Question:
Howdy,
So this was a homework assignment and in short the instructor gave up on me. When I run my program I get this error message. I tried commenting out the lines of code for that bind and when I ran the program it gave me the same error on the next bind (about three rows down).
I sent the program to my instructor and he said the program runs but my forms were not loading or accessing the database correctly, which is something I can't see since every time I run this program I get this error.
The assignment is overdue and I just had to take a mulligan but more importantly I'm really annoyed that he didn't try to help me on it. His response is simply "I don't see the error" even after I sent him screen captures. I'd really like to figure out what is wrong. I am wondering if it is my machine since it seems to only happen on my machine? If so is there something I should be updating? How would I check? I don't want to fail any other assignments because of this.
Here is a copy of my database code:
'''
Option Strict Off
Option Explicit On
Imports System.Data
Public Class DataClass
'Declare Class Level Variables
Private CategoryProductDataSet As CategoryProductDataSet
Private JobsEmployeesDataSet As NORTHWNDDataSet
'Declare table adapters for the categories form
Private ProductsTableAdapter As _
CategoryProductDataSetTableAdapters.ProductsTableAdapter
Private CategoriesTableAdapter As _
CategoryProductDataSetTableAdapters.CategoriesTableAdapter
' Declare Table Adapters for Employees and Jobs
Private CustomersTableAdapter As _
NORTHWNDDataSetTableAdapters.CustomersTableAdapter
Private OrdersTableAdapter As _
NORTHWNDDataSetTableAdapters.OrdersTableAdapter
Private EmployeeTableAdapter As _
NORTHWNDDataSetTableAdapters.EmployeesTableAdapter
'Declare data relation for products form
Private ProductsToCategories As DataRelation
'================================================================================
'Create new constructor for class
Public Sub New()
Try
'Instantiate data sets
With Me
.CategoryProductDataSet = New CategoryProductDataSet
.JobsEmployeesDataSet = New NORTHWNDDataSet
'instantiate the table adapters
.ProductsTableAdapter = _
New CategoryProductDataSetTableAdapters.ProductsTableAdapter
.CategoriesTableAdapter = _
New CategoryProductDataSetTableAdapters.CategoriesTableAdapter
.CustomersTableAdapter = _
New NORTHWNDDataSetTableAdapters.CustomersTableAdapter
.OrdersTableAdapter = _
New NORTHWNDDataSetTableAdapters.OrdersTableAdapter
'New NORTHWNDDataSetTableAdapters.CustOrdersOrdersTableAdapter
.EmployeeTableAdapter = _
New NORTHWNDDataSetTableAdapters.EmployeesTableAdapter
'assign products DataRelation to dataset
.ProductsToCategories = CategoryProductDataSet.Relations!ProductsToCategories
'Fill CategoryProductdataSet using the fill method
.CategoriesTableAdapter.Fill(.CategoryProductDataSet.Categories)
.ProductsTableAdapter.Fill(.CategoryProductDataSet.Products)
'Fill NORTHWNDDataSet using fill method
.CustomersTableAdapter.Fill(JobsEmployeesDataSet.Customers)
.OrdersTableAdapter.Fill(JobsEmployeesDataSet.Orders)
.EmployeeTableAdapter.Fill(JobsEmployeesDataSet.Employees)
End With
Catch ex As Exception
End Try
End Sub
Public Function GetJobsEmployeeDataSet() As NORTHWNDDataSet
'Return the dataset
Return JobsEmployeesDataSet
End Function
Public Function GetCategoryProductDataSet() As CategoryProductDataSet
'Return the dataset
Return CategoryProductDataSet
End Function
Public Sub UpdateDataSet(ByVal ADataSet As CategoryProductDataSet)
Try
'update child deletes
If CategoryProductDataSet.Products.GetChanges(DataRowState.Deleted) _
IsNot Nothing Then
'Get changes for delted child rows
Dim ProductsDeletedDataTable As DataTable
ProductsDeletedDataTable = ADataSet.Categories.GetChanges( _
DataRowState.Deleted)
ProductsTableAdapter.Update(ProductsDeletedDataTable
)
'update parent rows
If CategoryProductDataSet.Products.GetChanges IsNot Nothing Then
ProductsTableAdapter.Update(ADataSet.Products)
End If
'update child rows'
If CategoryProductDataSet.Products.GetChanges(DataRowState.Added + _
DataRowState.Modified) IsNot _
Nothing Then
'Get changes for the child rows
Dim ProductsAddDataTable As DataTable
ProductsAddDataTable = ADataSet.Products.GetChanges( _
DataRowState.Added + DataRowState.Modified)
ProductsTableAdapter.Update(ProductsAddDataTable)
End If
End If
Catch ex As Exception
MessageBox.Show("Unable to update database.", "Update Error!", _
MessageBoxButtons.OK, MessageBoxIcon.Stop)
End Try
End Sub
End Class
'''
Here is a copy of the form code:
'''
Option Strict Off
Option Explicit On
Imports System.Data
Public Class ProductCategoriesForm
'declare module level variables
Private ProductCategories As DataClass
Private ProductCategoriesDataSet As CategoryProductDataSet
Private ProductsTableAdapter As _
NORTHWNDDataSetTableAdapters.ProductsTableAdapter
Private CategoriesTableAdapter As _
NORTHWNDDataSetTableAdapters.CategoriesTableAdapter
Private WithEvents ProductsBindingSource As BindingSource
Private WithEvents CategoriesBindingSource As BindingSource
Private AddingBoolean As Boolean
Private ClosingBoolean As Boolean
Private EditingBoolean As Boolean
Private GridInitializedBoolean As Boolean
Private ProductIDString As String 'holds product ID
Private Sub ProductCategoriesForm_Load(ByVal sender As System.Object, ByVal e As System.EventArgs) _
Handles MyBase.Load
Try
ProductCategories = New DataClass
ProductCategoriesDataSet = New CategoryProductDataSet
ProductCategoriesDataSet = ProductCategories.GetCategoryProductDataSet
'Set up binding source
ProductsBindingSource = New BindingSource
CategoriesBindingSource = New BindingSource
With ProductsBindingSource
.DataSource = ProductsBindingSource
.DataMember = "Products"
.Sort = "ProductID"
End With
With CategoriesBindingSource
.DataSource = CategoriesBindingSource
.DataMember = "ProductsToCategories"
End With
Catch ex As Exception
End Try
'Establish Record Count
ProductsBindingSource.MoveLast()
ProductsBindingSource.MoveFirst()
'Bind the textboxes
CategoryTextBox.DataBindings.Add("text", _
CategoriesBindingSource, "CategoryName")
CategoryIDTextBox.DataBindings.Add("text", _
CategoriesBindingSource, "CategoryID")
DescriptionTextBox.DataBindings.Add("text", _
CategoriesBindingSource, "Description")
'Initialize binding for products data grid view
If Not GridInitializedBoolean Then
ProductDataGridView.DataSource = _
ProductsBindingSource
SetUpGridColumns()
GridInitializedBoolean = True
End If
'filter products by category ID
ProductsBindingSource.Filter = "CategoryID = '" & _
CategoryIDTextBox.Text & "'"
End Sub
Private Sub ProductCategoriesForm_FormClosing(ByVal sender As Object, _
ByVal e As System.Windows.Forms.FormClosingEventArgs) _
Handles Me.FormClosing
'Check for unsaved changes
If ProductCategoriesDataSet.HasChanges Then
Dim ResponseDialogResult As DialogResult
ResponseDialogResult = MessageBox.Show("Save the database changes?", _
"Unsaved Changes", MessageBoxButtons.YesNoCancel, _
MessageBoxIcon.Question)
Select Case ResponseDialogResult
Case Windows.Forms.DialogResult.Yes
ProductCategories.UpdateDataSet(ProductCategoriesDataSet)
Case Windows.Forms.DialogResult.Cancel
e.Cancel = True
End Select
End If
End Sub
'Create a sub routine to set up the grid columns and set the column widths'
Private Sub SetUpGridColumns()
Try
With Me.ProductDataGridView
'Set up column headers
.Columns!ProductID.HeaderText = "Product ID"
.Columns!ProductName.HeaderText = "Product Name"
.Columns!SupplierID.HeaderText = "Supplier ID"
.Columns!CategoryID.HeaderText = "Category ID"
.Columns!QuanityPerUnit.HeaderText = "Quantity Per Unit"
.Columns!UnitPrice.HeaderText = "Unit Price"
.Columns!UnitsInStock.HeaderText = "Units In Stock"
.Columns!UnitsOnORder.HeaderText = "Units On Order"
.Columns!ReorderLevel.HeaderText = "Reorder Level"
.Columns!Discontinued.HeaderText = "Discontinued"
'set up column widths'
.Columns!ProductID.Width = 100
.Columns!ProductName.Width = 75
.Columns!SupplierID.Width = 30
.Columns!CategoryID.Width = 75
.Columns!QuanityPerUnit.Width = 35
.Columns!UnitPrice.Width = 50
.Columns!UnitsInStock.Width = 50
.Columns!UnitsOnORder.Width = 50
.Columns!ReorderLevel.Width = 50
.Columns!Discontinued.Width = 50
End With
Catch ex As Exception
End Try
End Sub
Private Sub FirstButton_Click(ByVal sender As System.Object, ByVal e As System.EventArgs) Handles FirstButton.Click
'move to first record
ProductsBindingSource.MoveFirst()
'Initilize binding for products data grid view
If Not GridInitializedBoolean Then
'Bind and format the grid
ProductDataGridView.DataSource = _
ProductsBindingSource
SetUpGridColumns()
GridInitializedBoolean = True
End If
'Filter products by category ID
ProductsBindingSource.Filter = "CategoryID = '" & _
CategoryIDTextBox.Text & "'"
End Sub
Private Sub PreviousButton_Click(ByVal sender As System.Object, ByVal e As System.EventArgs) Handles PreviousButton.Click
'move to the previous record
With ProductsBindingSource
If .Position = 0 Then
.MoveLast()
Else
.MovePrevious()
End If
'Initilize binding for products data grid view
If Not GridInitializedBoolean Then
'Bind and format the grid
ProductDataGridView.DataSource = _
ProductsBindingSource
SetUpGridColumns()
GridInitializedBoolean = True
End If
'Filter products by category ID
ProductsBindingSource.Filter = "CategoryID = '" & _
CategoryIDTextBox.Text & "'"
End With
End Sub
Private Sub NextButton_Click(ByVal sender As System.Object, ByVal e As System.EventArgs) Handles NextButton.Click
'move to next record
With ProductsBindingSource
If .Position = .Count - 1 Then
.MoveFirst()
Else
.MoveNext()
End If
End With
'Initilize binding for products data grid view
If Not GridInitializedBoolean Then
'Bind and format the grid
ProductDataGridView.DataSource = _
ProductsBindingSource
SetUpGridColumns()
GridInitializedBoolean = True
End If
'Filter products by category ID
ProductsBindingSource.Filter = "CategoryID = '" & _
CategoryIDTextBox.Text & "'"
End Sub
Private Sub LastButton_Click(ByVal sender As System.Object, ByVal e As System.EventArgs) Handles LastButton.Click
'Move to last record
ProductsBindingSource.MoveLast()
'Initilize binding for products data grid view
If Not GridInitializedBoolean Then
'Bind and format the grid
ProductDataGridView.DataSource = _
ProductsBindingSource
SetUpGridColumns()
GridInitializedBoolean = True
End If
'Filter products by category ID
ProductsBindingSource.Filter = "CategoryID = '" & _
CategoryIDTextBox.Text & "'"
End Sub
Private Sub ExitButton_Click(ByVal sender As System.Object, ByVal e As System.EventArgs) Handles ExitButton.Click
Me.Close()
End Sub
Private Sub ProductsBindingSource_PositionChanged _
(ByVal sender As Object, ByVal e As System.EventArgs) _
Handles ProductsBindingSource.PositionChanged
'Display the position and number of records
With Me.ProductsBindingSource
Me.ToolStripStatusLabel1.Text = _
"record " & (.Position + 1).ToString & _
" of " & .Count.ToString
End With
End Sub
Private Sub AddButton_Click(ByVal sender As System.Object, ByVal e As System.EventArgs) Handles AddButton.Click
Try
If AddButton.Text = "&Add" Then
With ProductsBindingSource
.EndEdit()
.AddNew()
End With
AddingBoolean = True
CategoryIDTextBox.Focus()
SetNavigation(False)
SetControlsReadOnly(False)
SetButtonsForEdit()
Else
'save has been clicked
ProductsBindingSource.EndEdit()
SaveDataSet()
ToolStripStatusLabel2.Text = "Record Saved"
AddingBoolean = False
EditingBoolean = False
SetNavigation(True)
SetControlsReadOnly(True)
ResetButtonsAfterEdit()
End If
Catch ex As Exception
'catch duplicate records and constraint violations
MessageBox.Show(ex.Message)
End Try
End Sub
Private Sub SetNavigation(ByVal ValueBoolean As Boolean)
'Set the enabled property of the navigation
With Me
.FirstButton.Enabled = ValueBoolean
.LastButton.Enabled = ValueBoolean
.NextButton.Enabled = ValueBoolean
.PreviousButton.Enabled = ValueBoolean
End With
End Sub
Private Sub SetControlsReadOnly(ByVal ValueBoolean As Boolean)
'Locks or unlocks controls
With Me
.CategoryTextBox.ReadOnly = ValueBoolean
.CategoryIDTextBox.ReadOnly = ValueBoolean
.DescriptionTextBox.ReadOnly = ValueBoolean
End With
End Sub
Private Sub SetButtonsForEdit()
'set up the buttons for an add or edit
With Me
.AddButton.Text = "&Save"
.DeleteButton.Text = "&Cancel"
.EditButton.Enabled = True
.ToolStripStatusLabel2.Text = String.Empty
End With
End Sub
Private Sub ResetButtonsAfterEdit()
'reset the buttons after the add or edit is completed
With Me
.AddButton.Text = "&Add"
.DeleteButton.Text = "&Delete"
.EditButton.Enabled = True
.ToolStripStatusLabel2.Text = String.Empty
End With
End Sub
Private Sub EditButton_Click(ByVal sender As System.Object, _
ByVal e As System.EventArgs) Handles EditButton.Click
'Allows user to edit the current record
With Me
.EditingBoolean = True
.SetNavigation(False)
.SetControlsReadOnly(False)
.SetButtonsForEdit()
End With
End Sub
Private Sub DeleteButton_Click(ByVal sender As System.Object, _
ByVal e As System.EventArgs) Handles DeleteButton.Click
'Delete the current record after confirming or cancel an add or edit
Dim DeleteDialogResult As DialogResult
With Me
Try
If .DeleteButton.Text = "&Delete" Then
DeleteDialogResult = MessageBox.Show("Delete this record?", _
"Confirm Delete", MessageBoxButtons.YesNo, _
MessageBoxIcon.Question)
If DeleteDialogResult = Windows.Forms.DialogResult.Yes Then
.ProductsBindingSource.RemoveCurrent()
'.ProductsTableAdapter.Update(CategoryProductDataSet.Products)
.ToolStripStatusLabel2.Text = "Record Deleted"
End If
Else
'cancel button was clicked
.ProductsBindingSource.CancelEdit()
.AddingBoolean = False
.EditingBoolean = False
.SetNavigation(True)
.SetControlsReadOnly(True)
.ResetButtonsAfterEdit()
End If
Catch ex As Exception
Dim Messagestring As String
Messagestring = "Unable to complete the delete/cancel: " _
& ex.Message
MessageBox.Show(Messagestring, "Delete/Cancel Error", _
MessageBoxButtons.OK, MessageBoxIcon.Exclamation)
End Try
End With
End Sub
Private Sub SaveDataSet()
'save the dataset back to the original data source
With Me
If .ProductCategoriesDataSet.HasChanges Then
Try
.Validate()
.ProductsBindingSource.EndEdit()
.CategoriesBindingSource.EndEdit()
.ProductCategories.UpdateDataSet(ProductCategoriesDataSet)
.ProductCategoriesDataSet.AcceptChanges()
Catch ex As Exception
MessageBox.Show("Unable to complete changes. " & ex.Message, "Save", _
MessageBoxButtons.OK, MessageBoxIcon.Warning)
End Try
End If
End With
End Sub
Private Sub ProductDataGridView_CellValidating(ByVal sender As Object, _
ByVal e As System.Windows.Forms.DataGridViewCellValidatingEventArgs) _
Handles ProductDataGridView.CellValidating
'validate when the user moves to another cell in the same row
With Me.ProductDataGridView
'Dont validate if the form is closing
If Not ClosingBoolean Then
'check for valid product ID
If .Columns(e.ColumnIndex).Name = "ProductID" Then
Dim EnteredDate As Date
If Not Date.TryParse( _
e.FormattedValue.ToString, EnteredDate) Then
ShowCellError(.CurrentCell, _
"Product ID must be entered in a valid format.")
e.Cancel = True
Else
ClearCellError(.CurrentCell)
End If
ElseIf e.FormattedValue.ToString = String.Empty Then
ShowCellError(.CurrentCell, "Entry Needed.")
e.Cancel = True
Else
ClearCellError(.CurrentCell)
End If
End If
End With
End Sub
Private Sub ShowCellError(ByVal CurrentCell As DataGridViewCell, _
ByVal MessageString As String)
'Displays a message if there is an error in the cell
CurrentCell.ErrorText = MessageString
Me.ProductDataGridView.ShowCellErrors = True
End Sub
Private Sub ClearCellError(ByVal CurrentCell As DataGridViewCell)
'Clear previous error messages displayed in the current cell
CurrentCell.ErrorText = String.Empty
Me.ProductDataGridView.ShowCellErrors = False
End Sub
Private Sub ProductDataGridView_DataError(ByVal sender As Object, _
ByVal e As System.Windows.Forms.DataGridViewDataErrorEventArgs) _
Handles ProductDataGridView.DataError
'Allow an add to be cancelled
Dim CurrentRow As DataGridViewRow = ProductDataGridView.Rows(e.RowIndex)
If CurrentRow.Cells(0).Value Is DBNull.Value Then
ProductsBindingSource.CancelEdit()
End If
End Sub
Private Sub ProductsBindingSource_DataError(ByVal sender As Object, _
'''
ByVal e As System.Windows.Forms.BindingManagerDataErrorEventArgs) _
Handles ProductsBindingSource.DataError
'''
'Allow a user to cancel a requested add
If ProductDataGridView.CurrentRow.Cells(0) Is DBNull.Value Then
ProductsBindingSource.CancelEdit()
End If
End Sub
'Validate grid data
Private Sub ProductDataGridView_KeyUp(ByVal sender As Object, _
ByVal e As System.Windows.Forms.KeyEventArgs) _
Handles ProductDataGridView.KeyUp
'Check to see if Esc key was pressed in the grid
'Needed to quit an add action
If e.KeyData = Keys.Escape Then
Me.ProductsBindingSource.CancelEdit()
With Me.ProductDataGridView
.ShowCellErrors = False
.ShowRowErrors = False
End With
End If
End Sub
Private Sub ProductDataGridView_RowValidating(ByVal sender As Object, _
'''
ByVal e As System.Windows.Forms.DataGridViewCellCancelEventArgs) _
Handles ProductDataGridView.RowValidating
'''
'Validate moves to another row
Dim ErrorFoundBoolean As Boolean = False
Dim MessageString As String
With Me.ProductDataGridView
'Skip validation if the form is closing
If Not ClosingBoolean Then
Dim CurrentRow As DataGridViewRow = .Rows(e.RowIndex)
'Walk through the rows
For Each CheckCell As DataGridViewCell In CurrentRow.Cells
If .Columns(CheckCell.ColumnIndex).Name = "hire_date" Then
Dim TestDate As Date
If Not Date.TryParse(CheckCell.FormattedValue, TestDate) Then
MessageString = "Invalid date format for Date Hired."
ShowRowError(CheckCell, MessageString)
ErrorFoundBoolean = True
End If
ElseIf CheckCell.FormattedValue.ToString = String.Empty Then
'Every Column must have an entry
Dim ColumnHeaderText As String = _
.Columns(CheckCell.ColumnIndex).HeaderText
MessageString = ColumnHeaderText & " is a required entry."
ShowRowError(CheckCell, MessageString)
ErrorFoundBoolean = True
Exit For
End If
Next
If ErrorFoundBoolean Then
e.Cancel = True
Else
ClearRowError(CurrentRow.Cells(0))
End If
End If
End With
End Sub
Private Sub ShowRowError(ByVal CurrentCell As DataGridViewCell, _
ByVal MessageString As String)
'Display a message for the row in error
With Me.ProductDataGridView
.Rows(CurrentCell.RowIndex).ErrorText = MessageString
.ShowRowErrors = True
End With
End Sub
Private Sub ClearRowError(ByVal CurrentCell As DataGridViewCell)
'Clear messages following delivery
With Me.ProductDataGridView
.Rows(CurrentCell.RowIndex).ErrorText = String.Empty
.ShowRowErrors = False
End With
End Sub
Private Sub CategoryTextBox_TextChanged(ByVal sender As System.Object, ByVal e As System.EventArgs) Handles CategoryTextBox.TextChanged
End Sub
End Class
'''
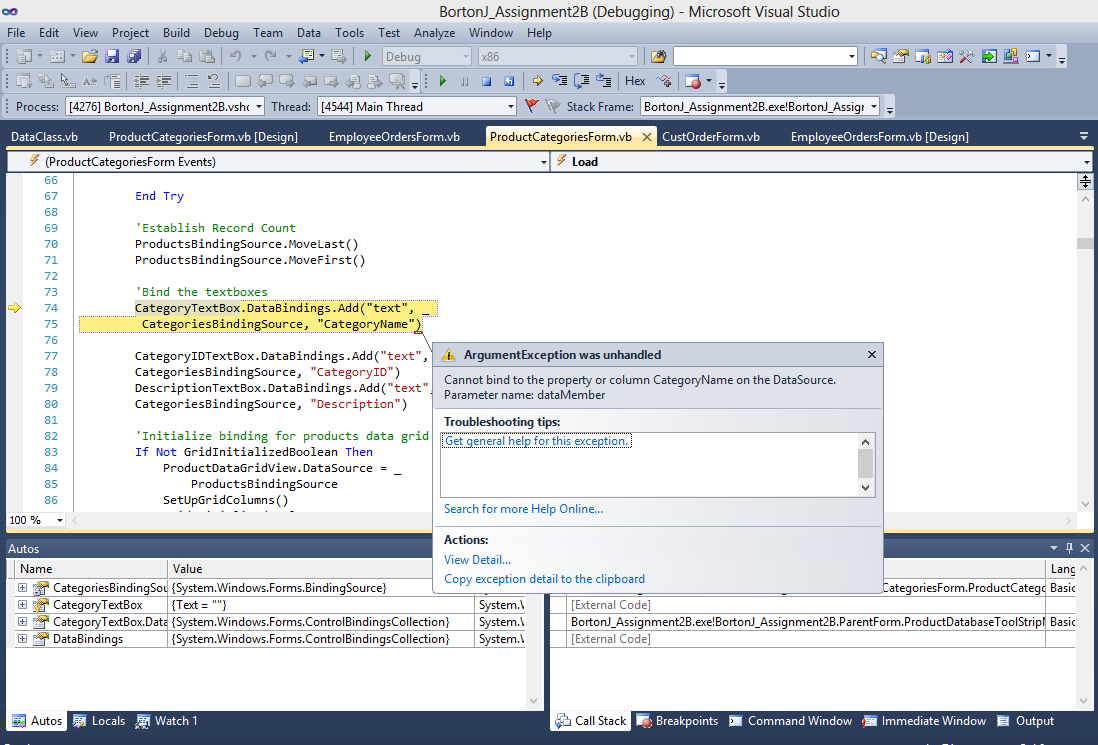
Answer: The DataSource property of a BindingSource object is not suppose to be himself. It's suppose to be the object to use for your binding (object / list / observable collection / etc).
'''
With CategoriesBindingSource
.DataSource = CategoriesBindingSource '<--- Here
.DataMember = "ProductsToCategories"
End With
'''
For example, if you have a person class, you would have something like this:
'''
Dim bob as New Person
With PersonBindingSource
.DataSource = bob
.DataMember = "FirstName"
End With
'''
Here's more infos about the DataSource property:
<URL>